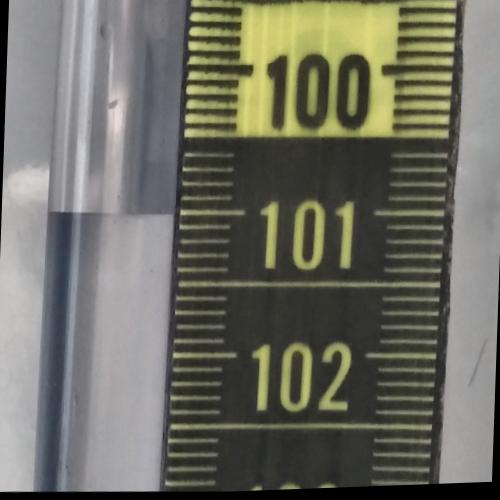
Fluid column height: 101.0 cm